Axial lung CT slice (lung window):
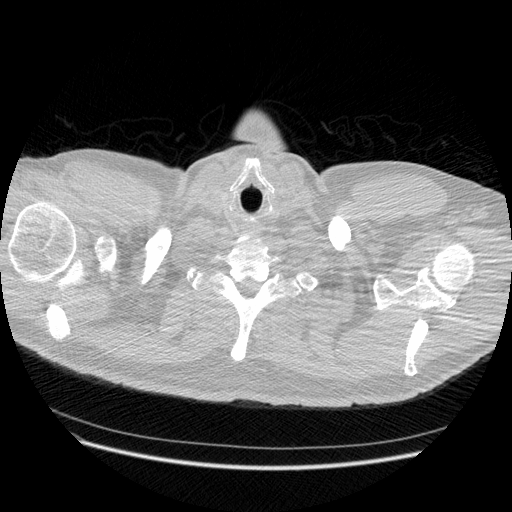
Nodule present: no